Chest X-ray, PA view. Patient: 80 years old, sex M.
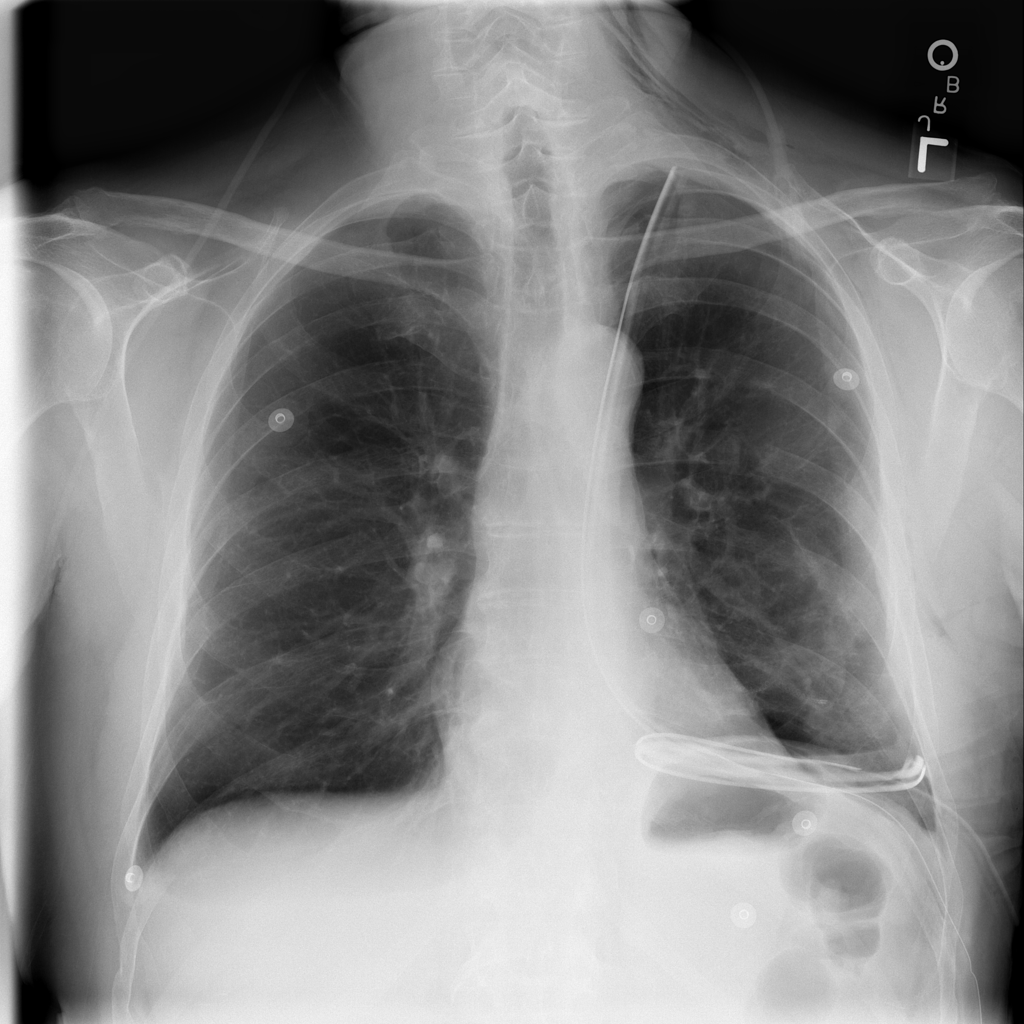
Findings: Emphysema